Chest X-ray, AP view. Patient: 45 years old, sex F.
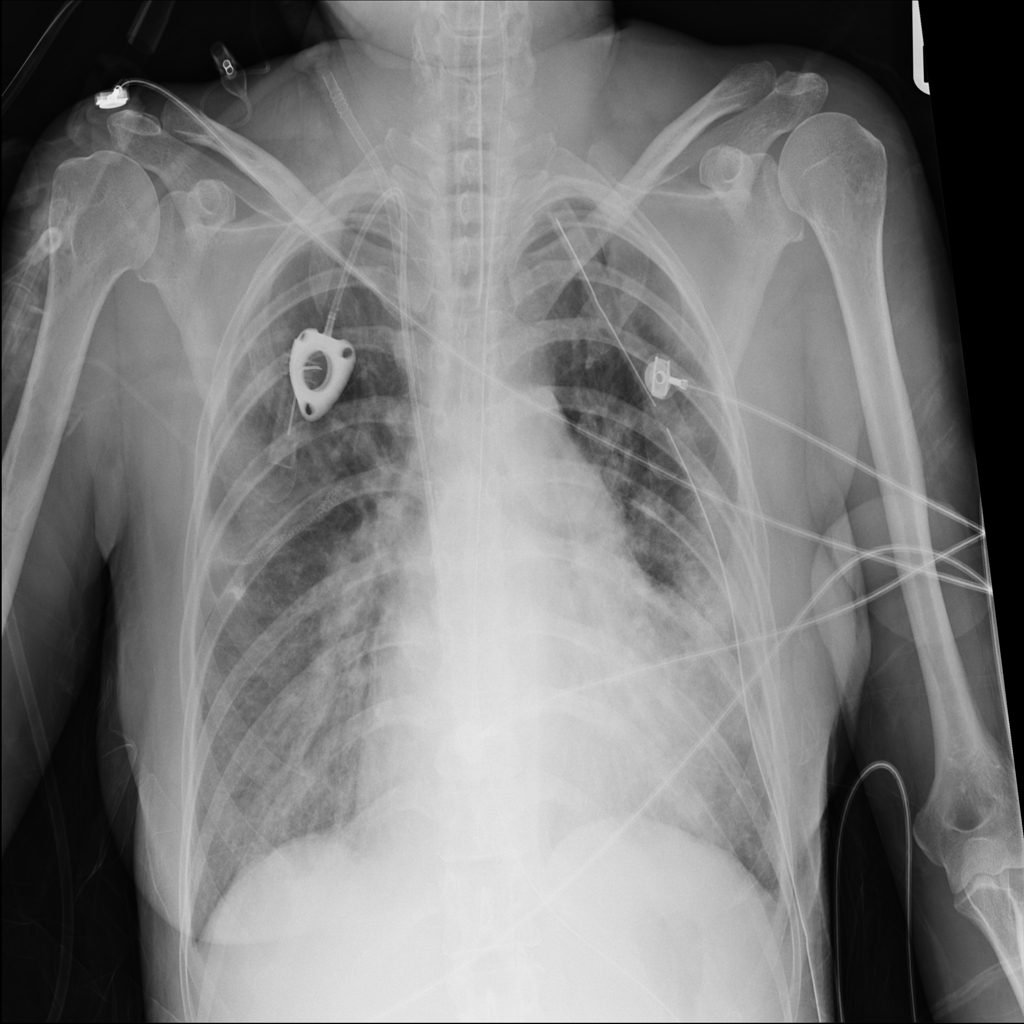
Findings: Cardiomegaly, Infiltration